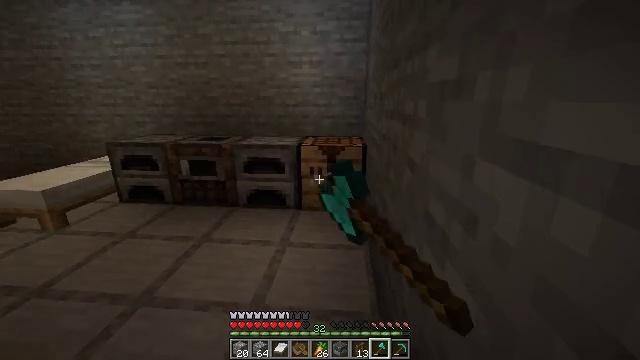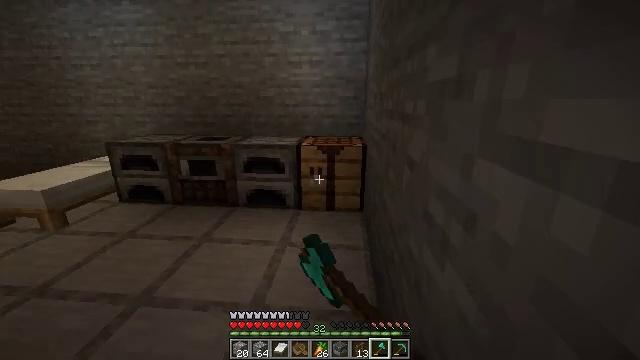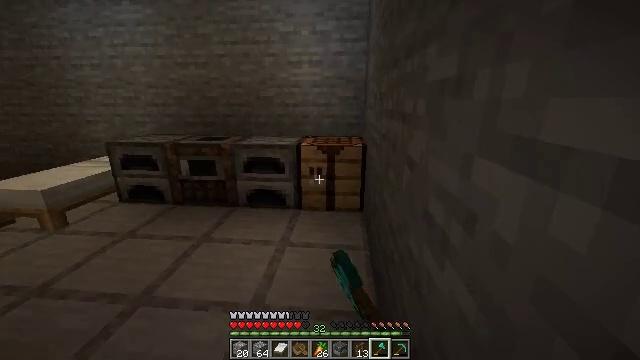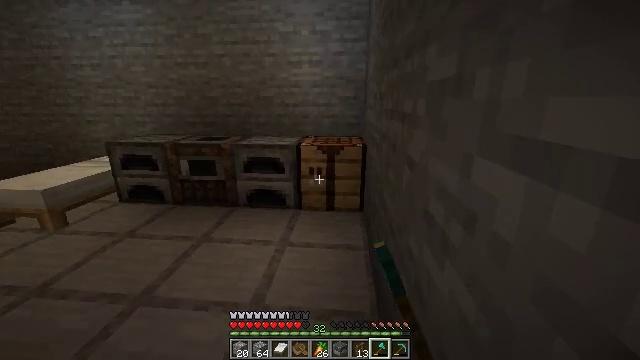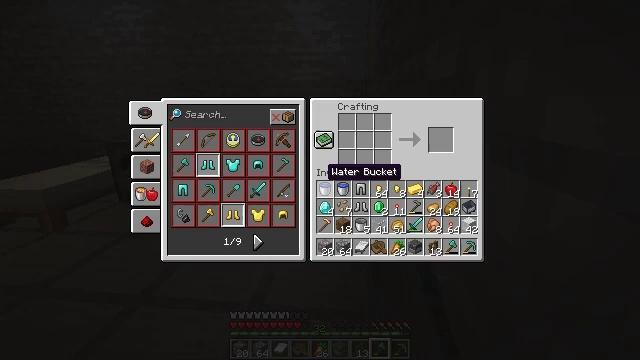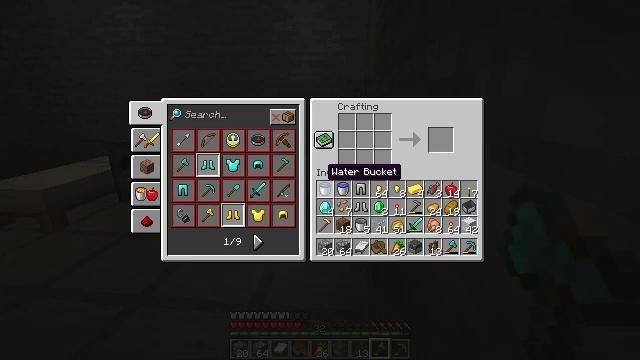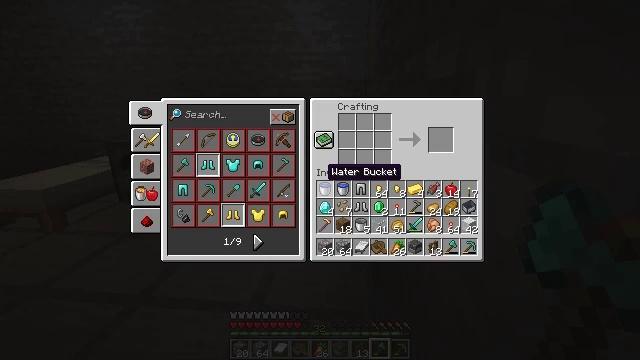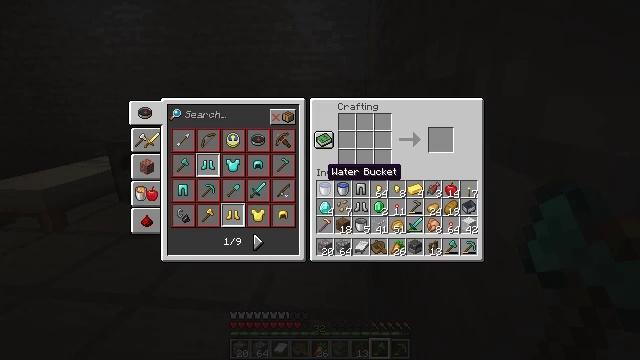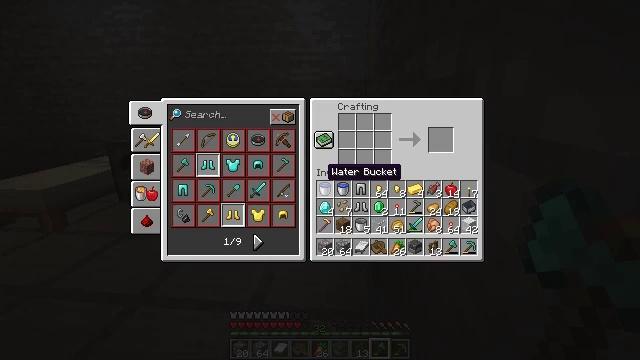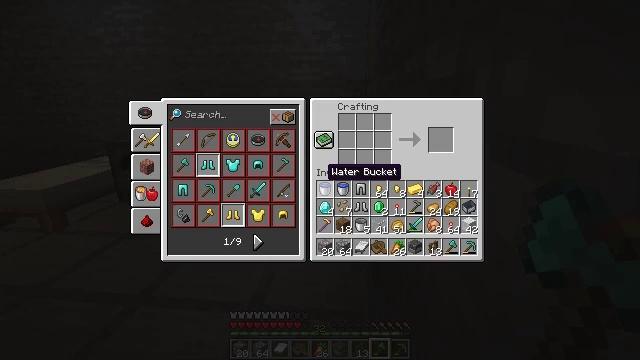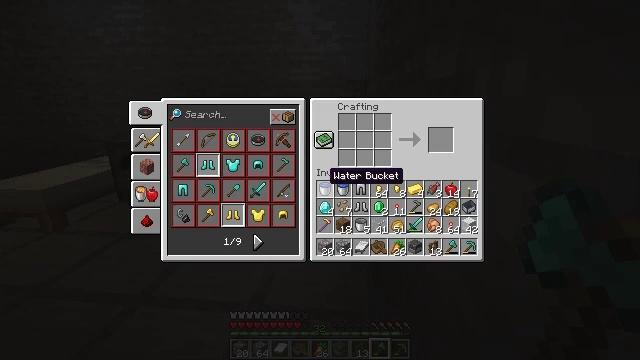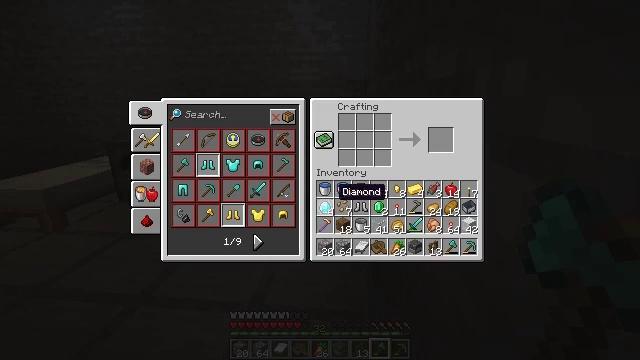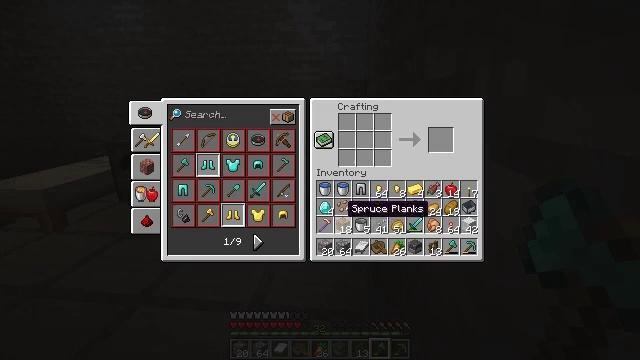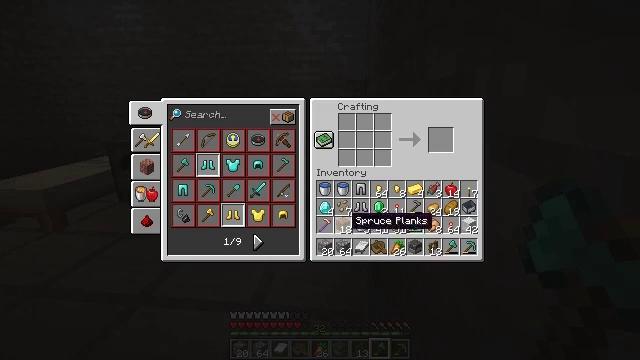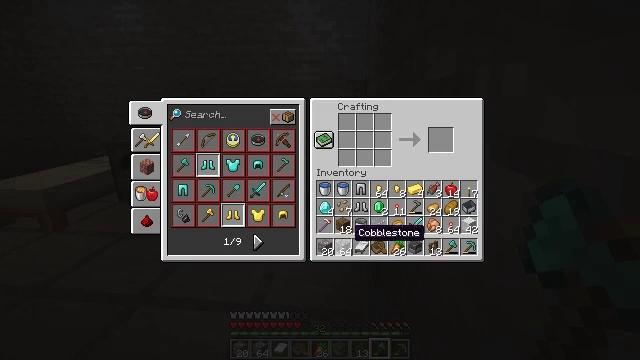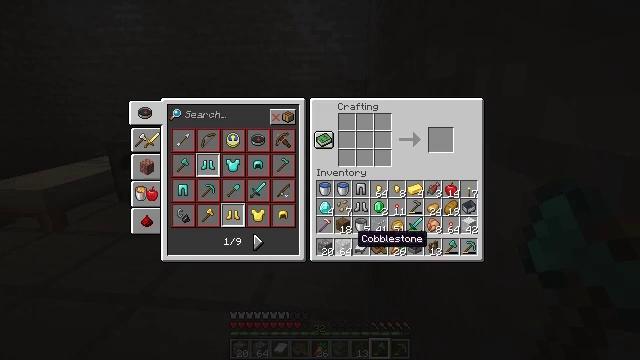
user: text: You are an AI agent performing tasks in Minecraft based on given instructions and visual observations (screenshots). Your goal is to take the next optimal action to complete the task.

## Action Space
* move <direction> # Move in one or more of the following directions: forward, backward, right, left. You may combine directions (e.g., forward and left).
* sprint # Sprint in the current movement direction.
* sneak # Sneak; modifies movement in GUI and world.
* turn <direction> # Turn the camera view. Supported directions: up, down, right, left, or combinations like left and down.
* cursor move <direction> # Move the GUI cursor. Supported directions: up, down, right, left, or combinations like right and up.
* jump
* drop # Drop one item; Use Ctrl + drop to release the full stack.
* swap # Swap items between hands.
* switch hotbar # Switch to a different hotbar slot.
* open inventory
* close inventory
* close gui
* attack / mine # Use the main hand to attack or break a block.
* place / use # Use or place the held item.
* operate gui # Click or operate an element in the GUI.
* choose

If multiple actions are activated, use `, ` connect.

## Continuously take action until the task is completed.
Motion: motion action
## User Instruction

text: Remove a spruce boat from the inventory.
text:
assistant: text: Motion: use / place
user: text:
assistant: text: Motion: use / place
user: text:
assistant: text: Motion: no_op
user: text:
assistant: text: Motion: no_op
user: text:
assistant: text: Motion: no_op
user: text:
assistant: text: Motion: no_op
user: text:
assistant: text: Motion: no_op
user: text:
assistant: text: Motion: no_op
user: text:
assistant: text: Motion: no_op
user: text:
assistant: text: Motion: no_op
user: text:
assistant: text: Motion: turn right and down
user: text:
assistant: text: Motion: turn right and down
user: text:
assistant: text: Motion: turn down
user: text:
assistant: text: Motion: turn down
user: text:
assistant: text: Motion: no_op
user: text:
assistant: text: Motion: turn right
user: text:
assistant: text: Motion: turn right
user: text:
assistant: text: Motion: turn right
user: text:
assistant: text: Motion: turn right
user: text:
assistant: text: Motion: no_op
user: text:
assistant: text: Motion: no_op
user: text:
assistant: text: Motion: no_op
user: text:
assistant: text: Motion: no_op
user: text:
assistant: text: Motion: turn left
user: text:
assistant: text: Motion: turn left and up
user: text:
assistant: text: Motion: turn left and up
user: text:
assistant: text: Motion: turn left and up
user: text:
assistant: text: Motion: no_op
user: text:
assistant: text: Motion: no_op
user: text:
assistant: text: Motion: no_op